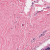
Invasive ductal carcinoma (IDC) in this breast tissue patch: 0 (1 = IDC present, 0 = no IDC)